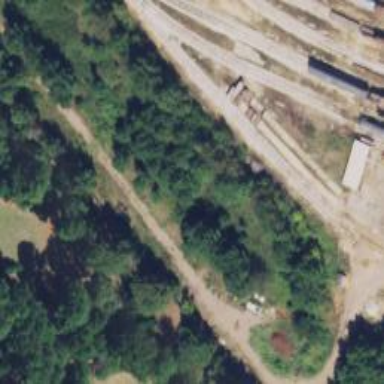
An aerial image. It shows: Preserved railway.